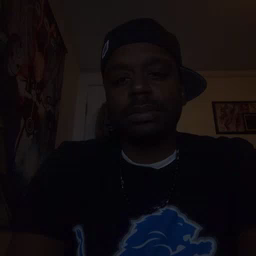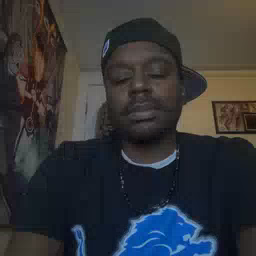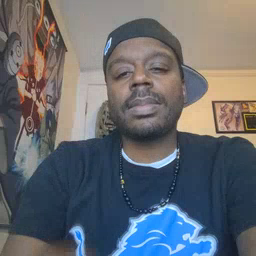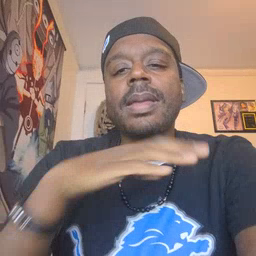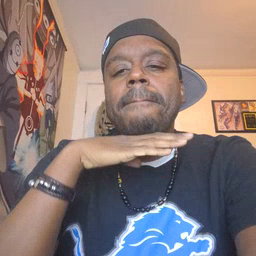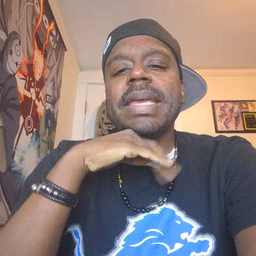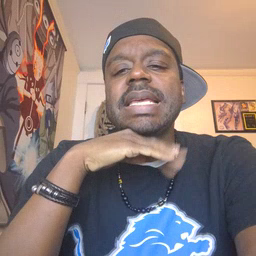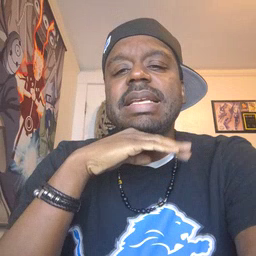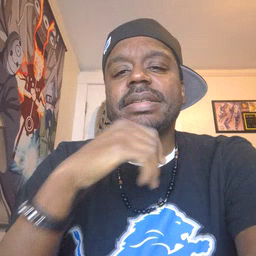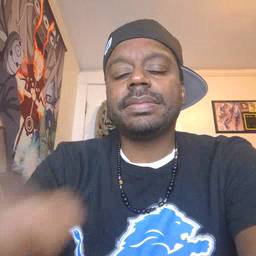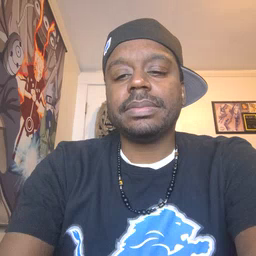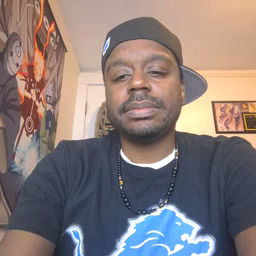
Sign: pig